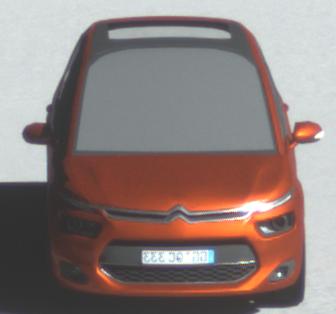
Make: Citroen
Model: Grand C4 Picasso VTi 120
Detailed model: Grand C4 Picasso (II)
Model produced from: 2013/10
Model produced until: 2015/02
Doors: 5
Color: orange
Road condition: dry road
Daytime: midday
Contrast: high contrast